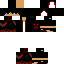
A male skeleton skin with dark skin, wearing brown helmet dressed in a red armor chest and red pants, featuring a closed mouth.